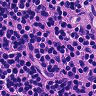
Metastatic tissue present: no